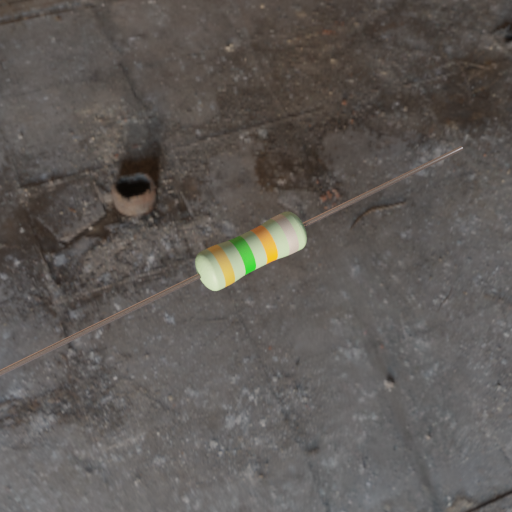
Resistor colour bands (in order): gold, green, orange, silver